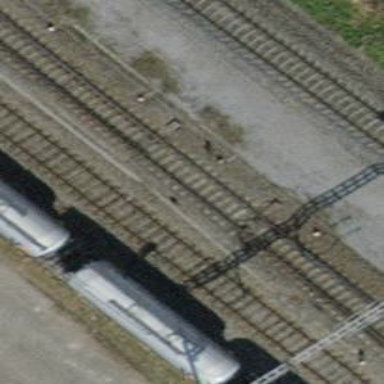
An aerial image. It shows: Railway switch.